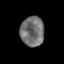
Tissue: prostate
Cell type: T cells
Senescence score: 0.3466
Nuclear area (px): 702
Mean DAPI intensity: 111.187